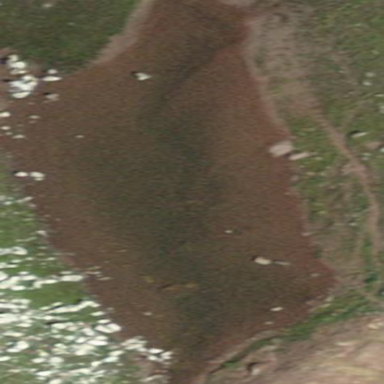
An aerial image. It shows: Pond with natural water.